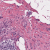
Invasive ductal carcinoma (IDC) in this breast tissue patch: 1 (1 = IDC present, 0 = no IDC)